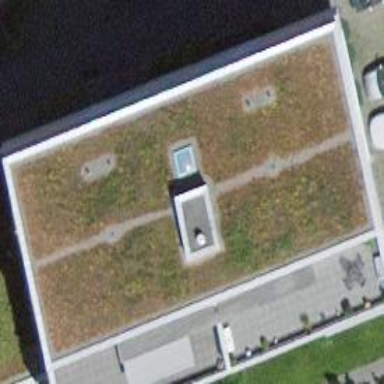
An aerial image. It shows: Apartment building with flat roof.